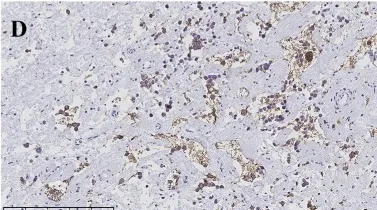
Histopathological images. (D) Neuroblastoma, Schwannian stroma:poor, differentiating subtype: positive immunohistochemical reaction for synaptophysin in tumor cells cytoplasm and neuropil. Magnification 200x.
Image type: pathology (immunostaining)